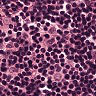
Metastatic tissue present: no